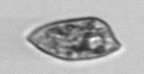
Label: Prorocentrum_dentatum